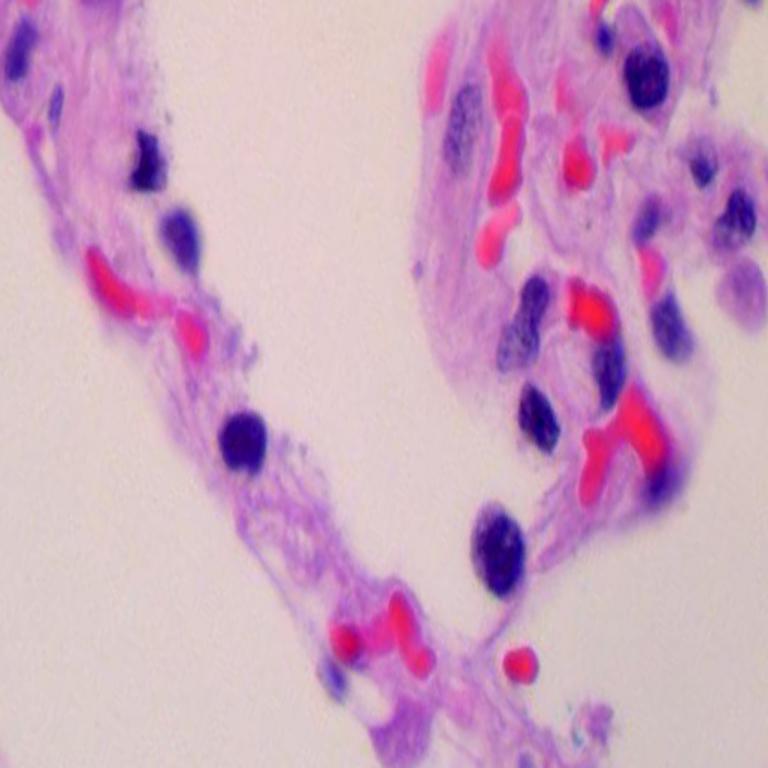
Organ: lung
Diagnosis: benign